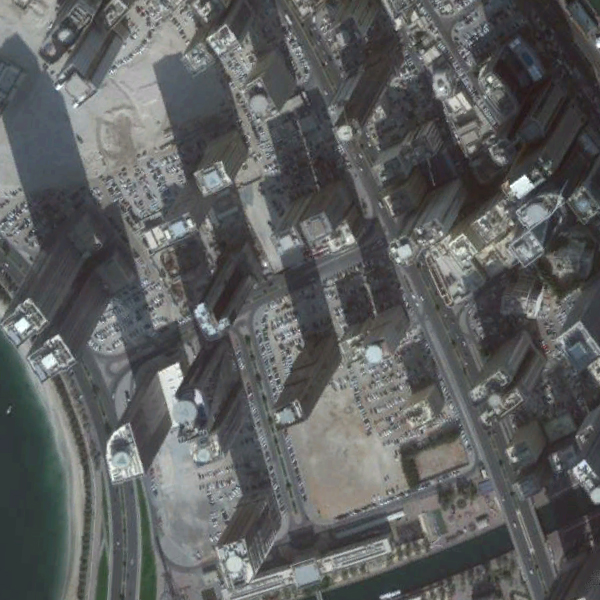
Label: Commercial